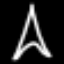
Label: The Eiffel Tower